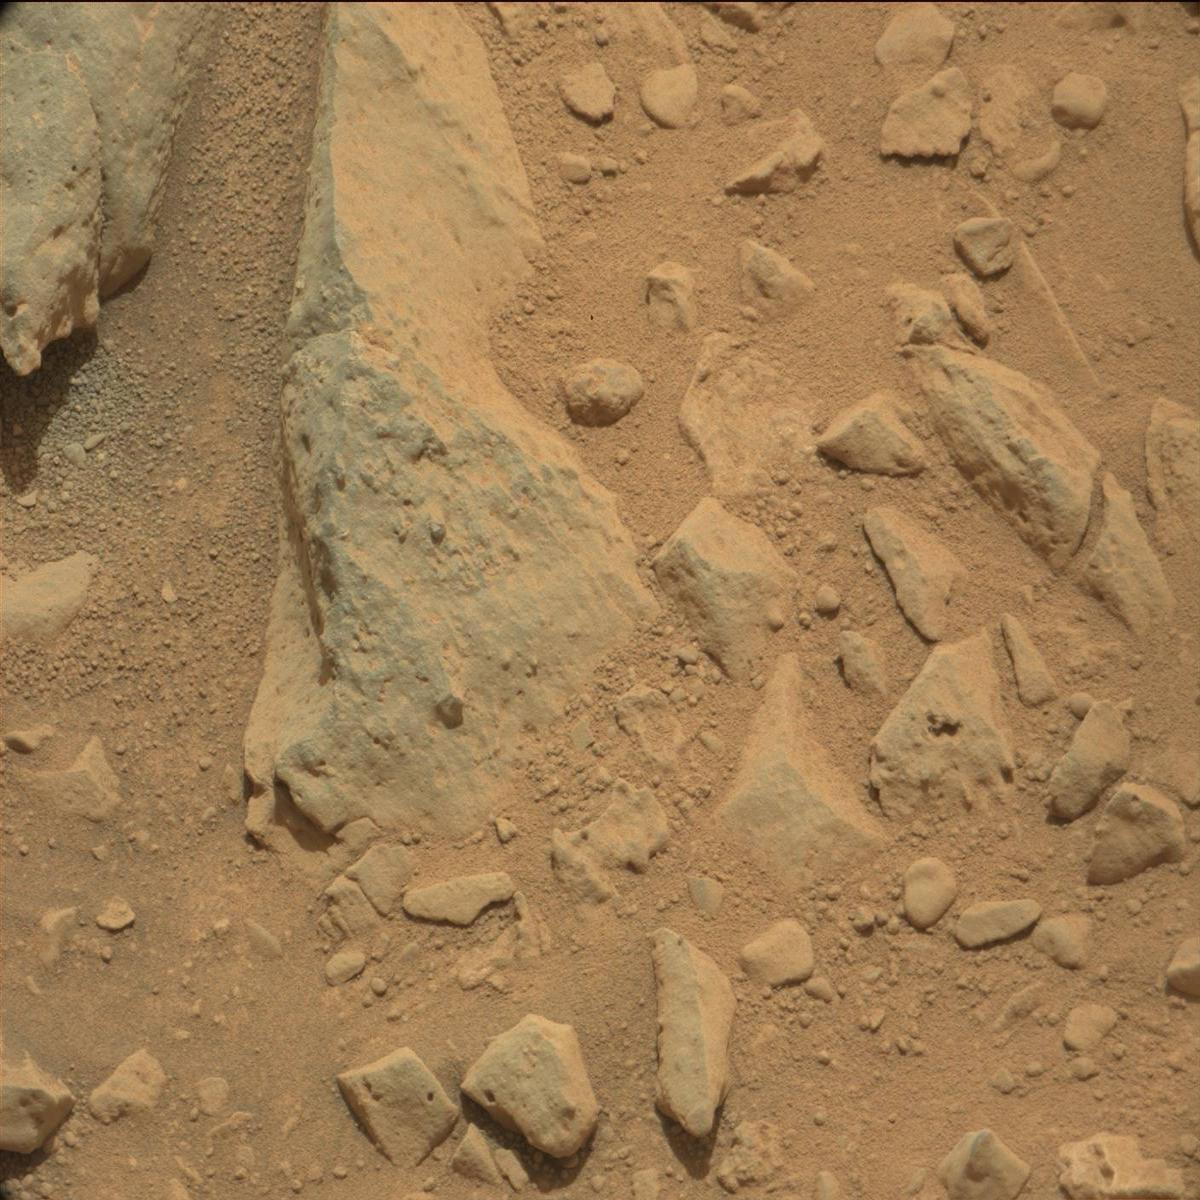
Terrain classes present: Bedrock, Rock, Sand / Soil